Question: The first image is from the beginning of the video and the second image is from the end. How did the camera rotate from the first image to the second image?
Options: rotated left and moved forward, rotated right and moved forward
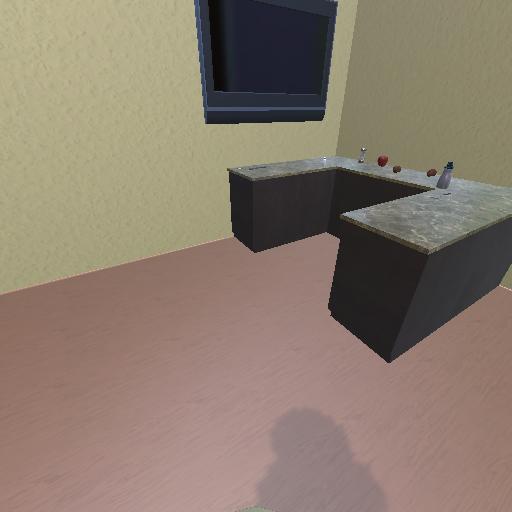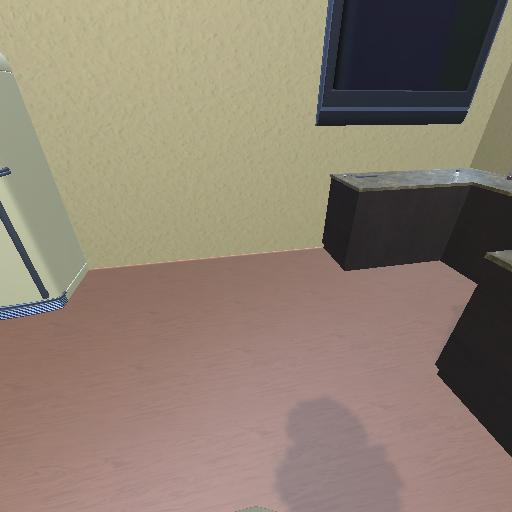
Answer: rotated left and moved forward